Aerial crown-view tile of a tropical tree (Barro Colorado Island, Panama), acquired 20250915:
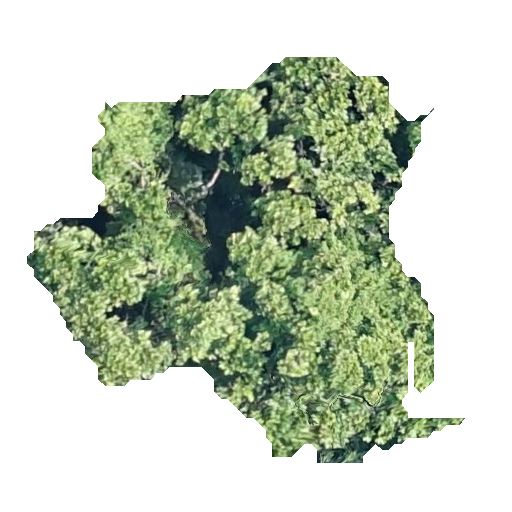
Species: Anacardium excelsum
GBIF accepted scientific name: Anacardium excelsum
Crown area: 157.937 m²